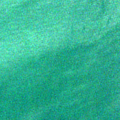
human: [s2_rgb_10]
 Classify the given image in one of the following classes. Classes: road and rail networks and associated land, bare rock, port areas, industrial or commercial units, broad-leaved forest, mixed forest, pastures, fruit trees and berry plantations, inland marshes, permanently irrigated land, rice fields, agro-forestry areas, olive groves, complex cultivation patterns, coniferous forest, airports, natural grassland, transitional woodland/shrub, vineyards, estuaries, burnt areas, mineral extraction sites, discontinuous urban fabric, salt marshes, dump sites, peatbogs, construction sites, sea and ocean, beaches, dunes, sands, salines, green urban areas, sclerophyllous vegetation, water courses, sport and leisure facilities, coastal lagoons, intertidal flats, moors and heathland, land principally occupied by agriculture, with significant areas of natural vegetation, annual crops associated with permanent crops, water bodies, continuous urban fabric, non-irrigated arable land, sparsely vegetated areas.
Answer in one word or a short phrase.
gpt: sea and ocean